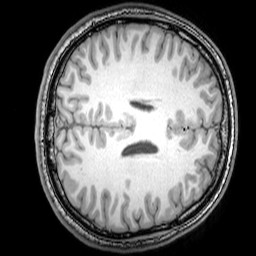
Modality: T1w
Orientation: axial
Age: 25
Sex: male
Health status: healthy
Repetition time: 0.081 s
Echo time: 0.037 s